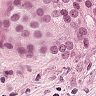
Metastatic tissue present: yes